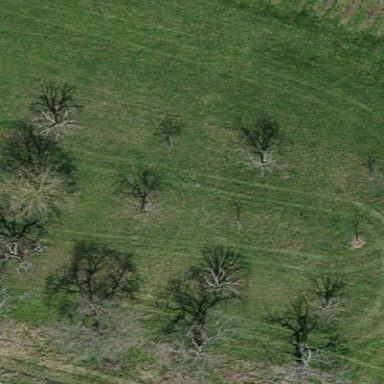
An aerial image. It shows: Orchard.